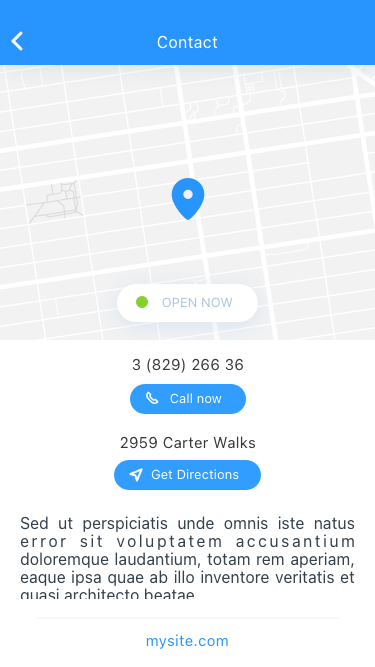
Text in this UI design:
3 (829) 266 36 06
2959 Carter Walks
mysite.com
Sed ut perspiciatis unde omnis iste natus error sit voluptatem accusantium doloremque laudantium, totam rem aperiam, eaque ipsa quae ab illo inventore veritatis et quasi architecto beatae.
Get Directions
Call now
Open Now